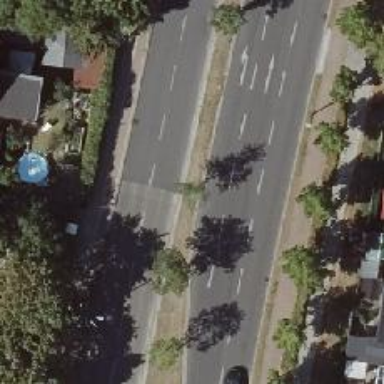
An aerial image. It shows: Avenue lined with deciduous broadleaved trees.